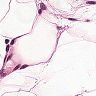
Metastatic tissue present: no